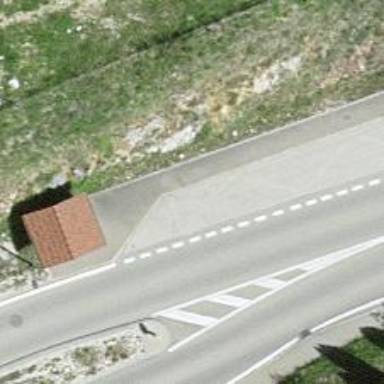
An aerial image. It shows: Bus stop along the road.